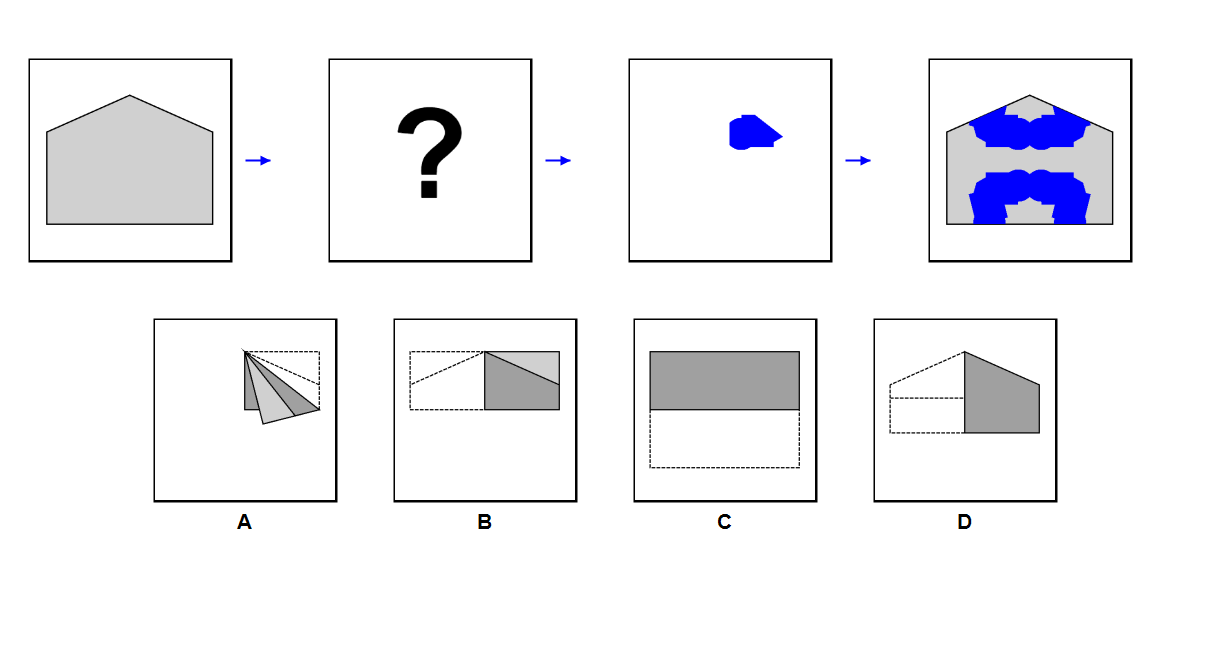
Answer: D